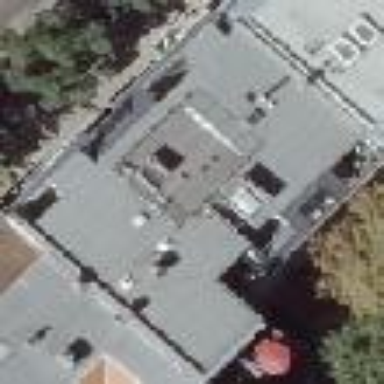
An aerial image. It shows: Residential building.